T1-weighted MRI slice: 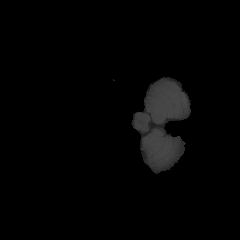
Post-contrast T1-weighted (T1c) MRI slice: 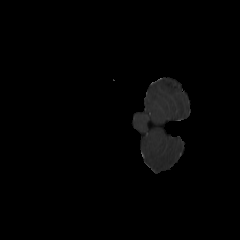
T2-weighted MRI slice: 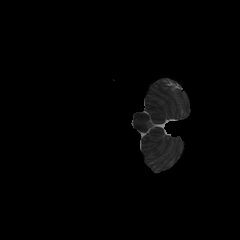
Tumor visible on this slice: no